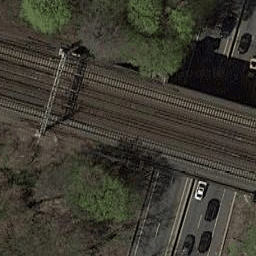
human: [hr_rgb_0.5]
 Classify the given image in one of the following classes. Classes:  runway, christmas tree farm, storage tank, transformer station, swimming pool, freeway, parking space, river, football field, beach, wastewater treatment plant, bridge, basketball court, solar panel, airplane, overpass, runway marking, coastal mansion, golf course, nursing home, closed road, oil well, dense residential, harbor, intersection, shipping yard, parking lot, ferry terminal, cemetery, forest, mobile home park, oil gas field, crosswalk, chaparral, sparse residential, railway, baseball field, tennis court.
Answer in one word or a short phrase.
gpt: railway